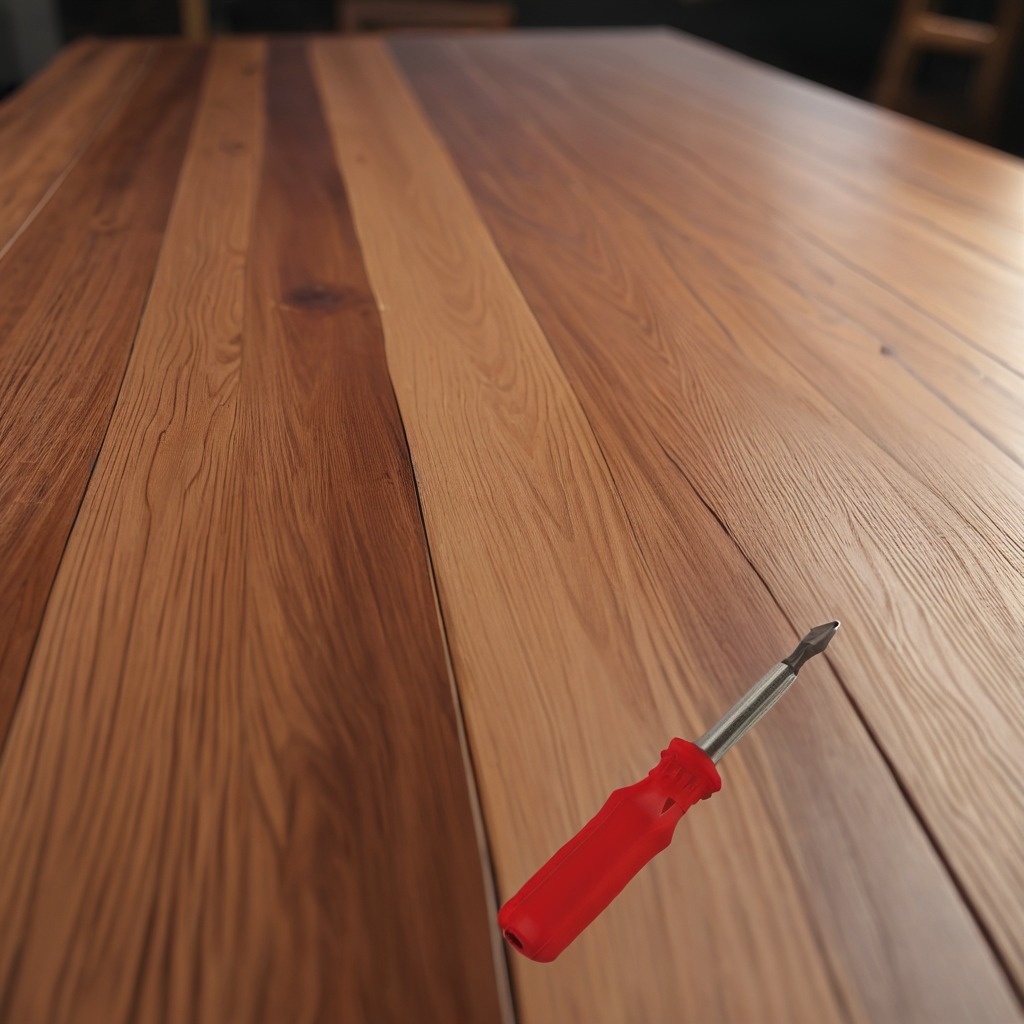
A screwdriver is lying on the wooden table in a carpentry studio.